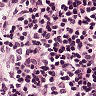
Metastatic tissue present: no